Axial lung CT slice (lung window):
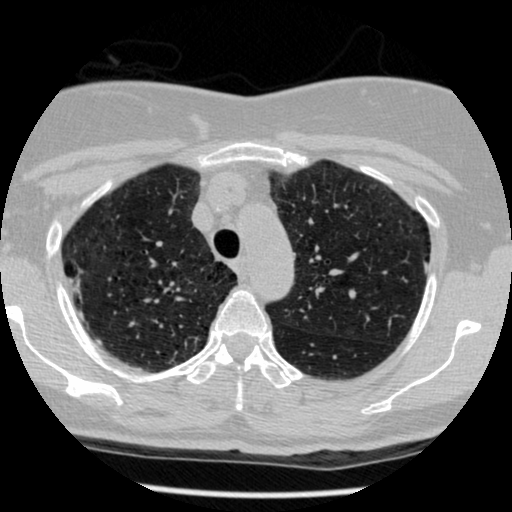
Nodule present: no